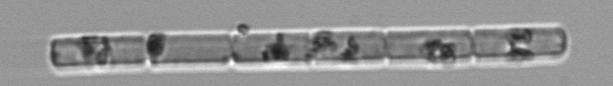
Label: Guinardia_delicatula